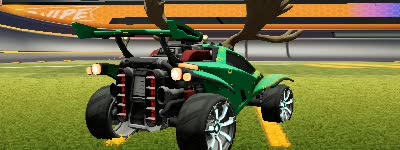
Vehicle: octane